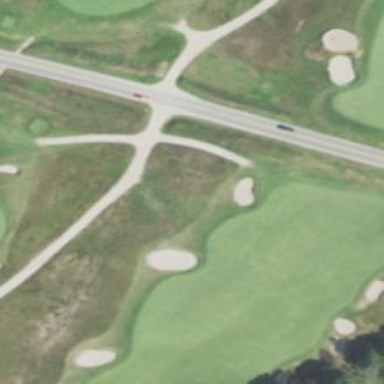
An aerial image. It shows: Path for both road and golf.